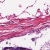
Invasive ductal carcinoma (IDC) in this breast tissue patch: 0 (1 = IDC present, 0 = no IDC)